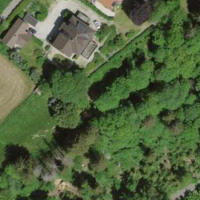
EUNIS habitat code: 55
Species observed at this site:
Buxus sempervirens